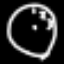
Label: clock